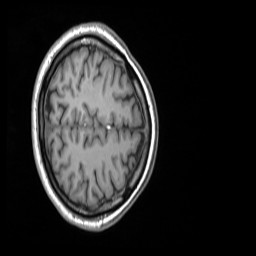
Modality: T1w
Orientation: axial
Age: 61
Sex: male
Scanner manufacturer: siemens
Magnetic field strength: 3 T
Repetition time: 1.55 s
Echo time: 0.00234 s